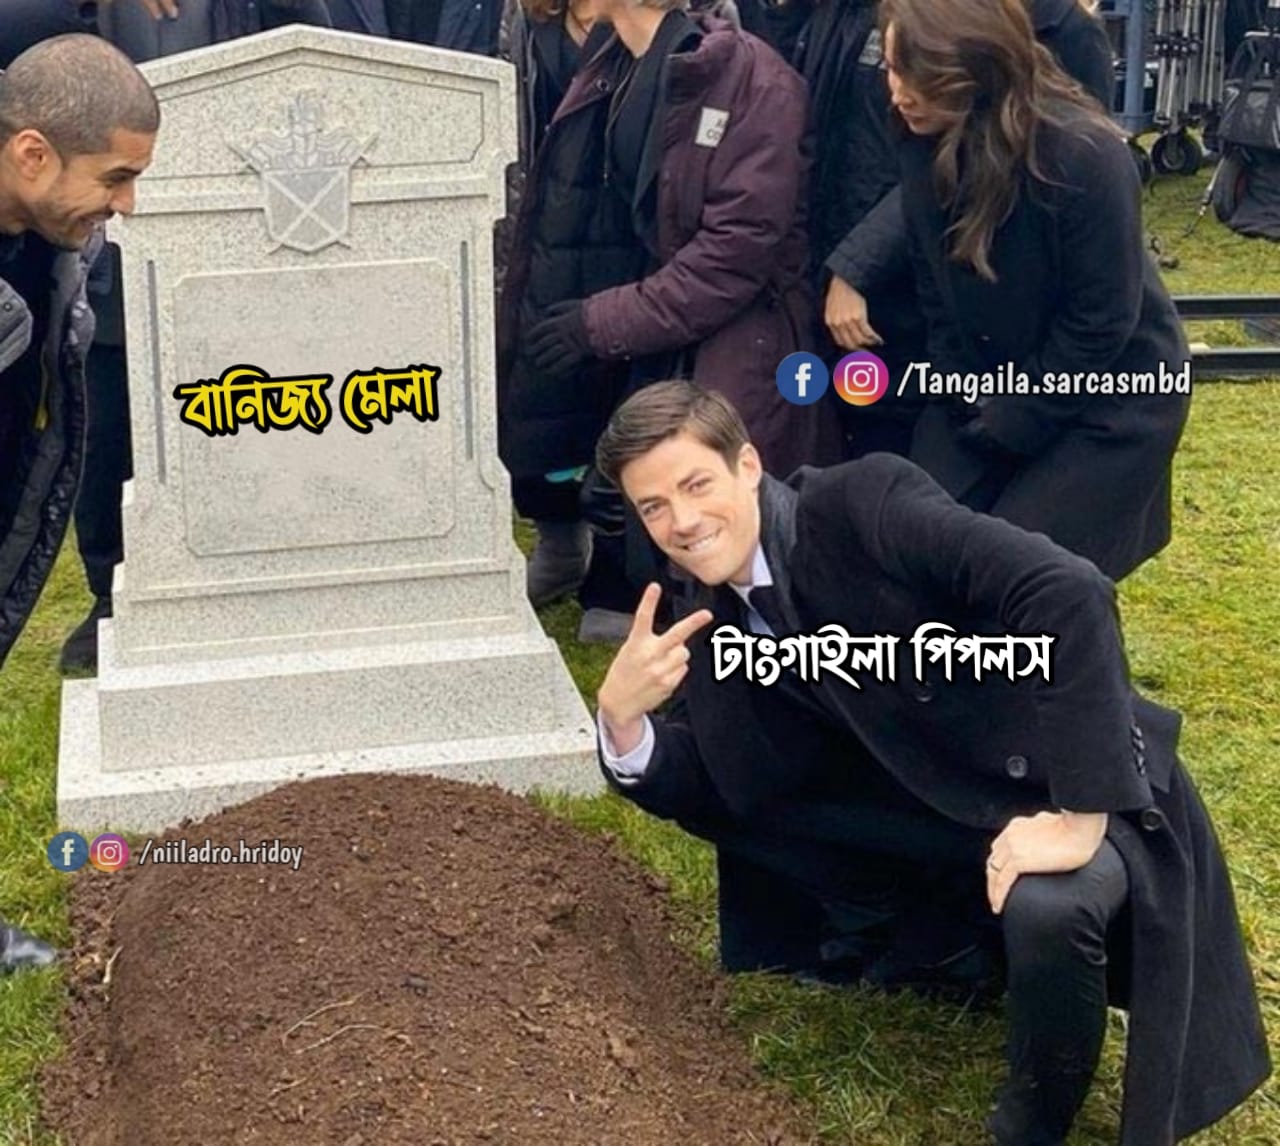
Text: বানিজ্য মেলা টাংগাইলা পিপলস
Label: Non Hate